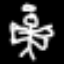
Label: angel